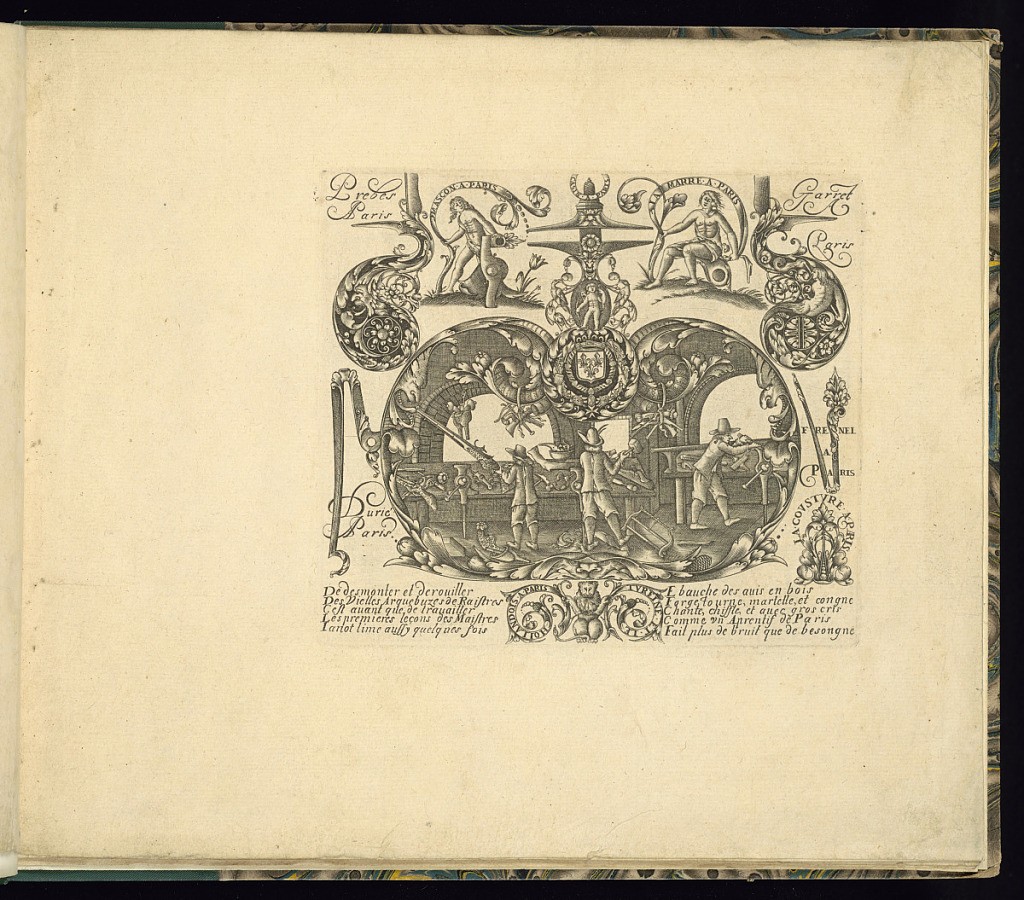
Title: Gunmakers Workshop with Names of Parisian Gunmakers
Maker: Thobie Tourneur, Le Thuraine, French, active ca. 1630 – ca. 1690
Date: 1660
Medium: Engraving on laid paper
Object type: Print
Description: Philippe de la Cousture, Thombie Le Tourneur (Thuraine), Jacques Renier Le Hollandois, Gosse Durier, François Mascon or Masson. (Names and biographical information listed by Herbert Houze, ‘Claude Roy: Graveur Sur Tous Metaux Au Chariot d'Or' Reprinted from the American Society of Arms Collectors Bulletin 2017,116:24-41)